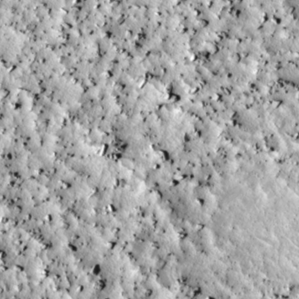
Label: non_frost